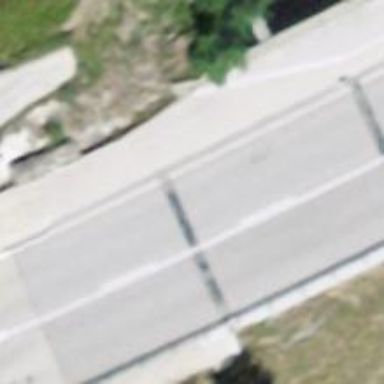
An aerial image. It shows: Primary highway bridge with asphalt surface.